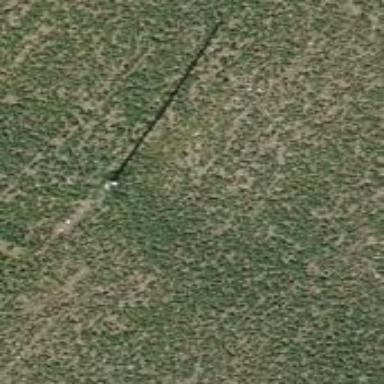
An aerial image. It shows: Power pole.